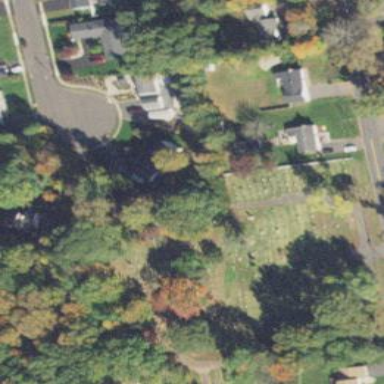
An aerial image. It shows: Private cemetery with magic category designation.